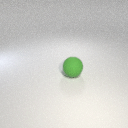
large green rubber sphere